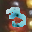
Label: 3